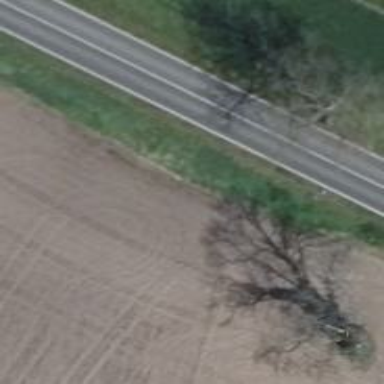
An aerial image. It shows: Deciduous broadleaved tree.